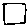
Label: square